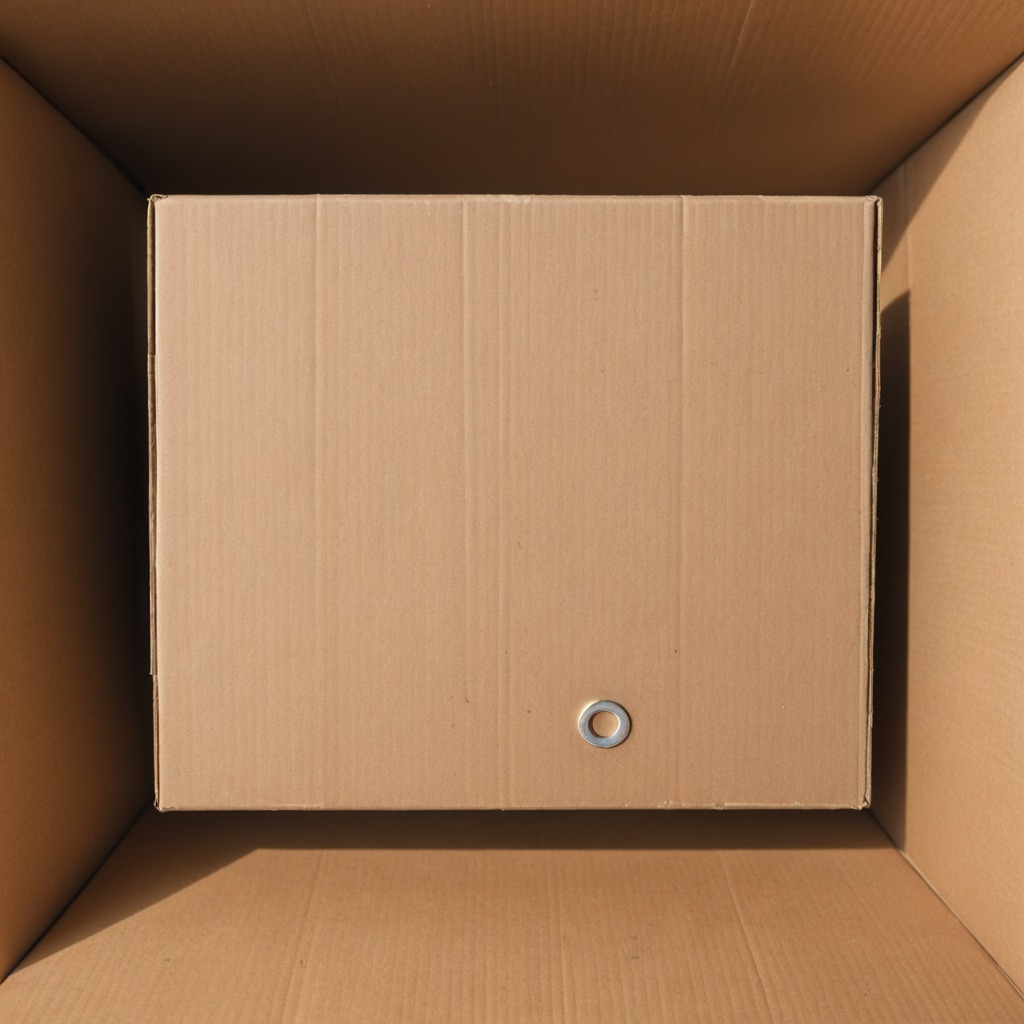
A flat metal washer is lying on the cardboard box surface in an outdoor workshop during daytime bright natural light soft shadows slightly creased but